Field crop: maize
Growth stage: 1
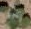
Species: chenopodium